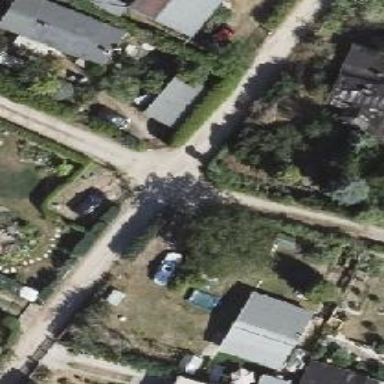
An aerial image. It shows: Residential road with compacted surface.